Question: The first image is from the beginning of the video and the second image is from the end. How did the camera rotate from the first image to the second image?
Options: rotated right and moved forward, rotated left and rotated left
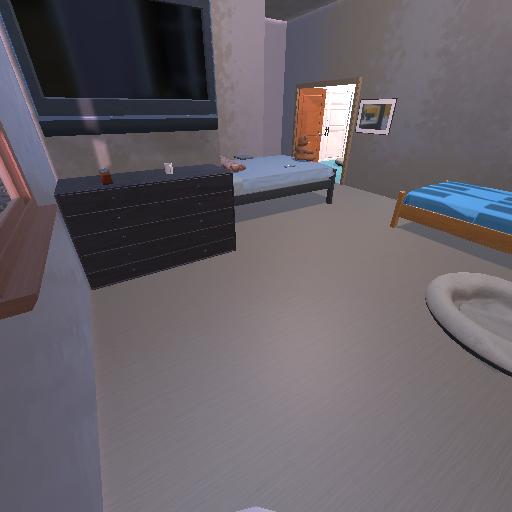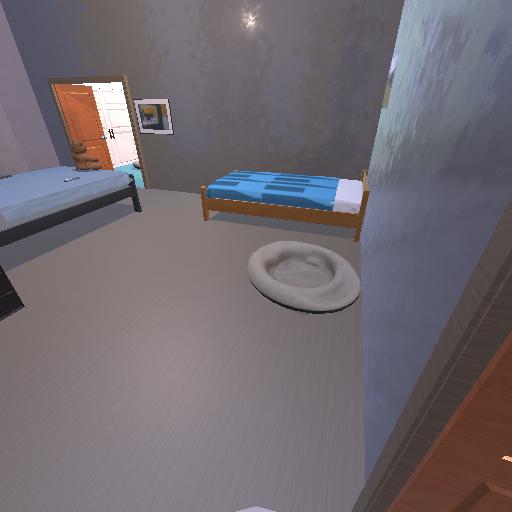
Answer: rotated right and moved forward